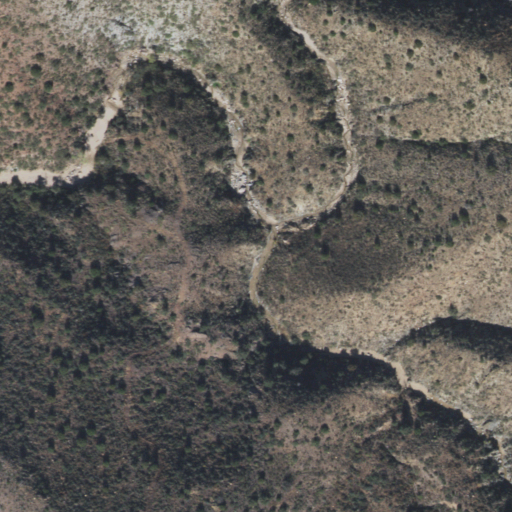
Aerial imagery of valley in Arizona named South Fork Buford Canyon containing shrub and evergreen forest